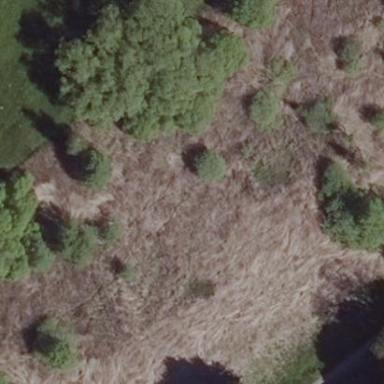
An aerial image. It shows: Wetland area characterized by wet meadow.